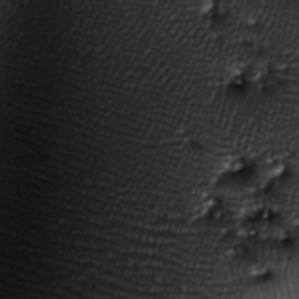
Label: frost